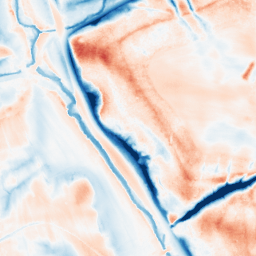
Category: classical
Decomposition family: gaussian_anisotropic
Decomposition parameters: sigma_x: 10
sigma_y: 10
Upsampling method: sinc_hamming
Upsampling parameters: scale: 8
kernel_size: 16
Upsampling scale: 8